Field crop: tomato
Growth stage: 2
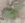
Species: solanum